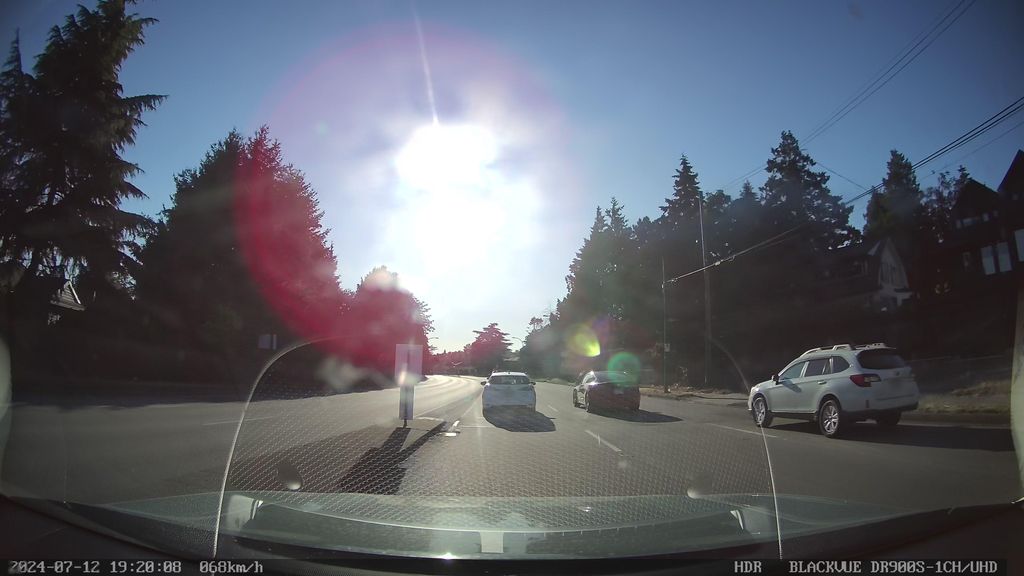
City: vancouver